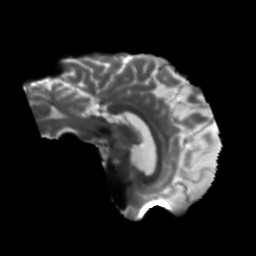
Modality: T2w
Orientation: sagittal
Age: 63
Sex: male
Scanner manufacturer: siemens
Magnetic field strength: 3 T
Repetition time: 5.25 s
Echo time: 0.08 s